Interaction volume radius: 5 \u00c5
Interaction volume height: 20 \u00c5
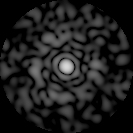
Disorder parameter: 0.8568